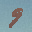
Label: 9